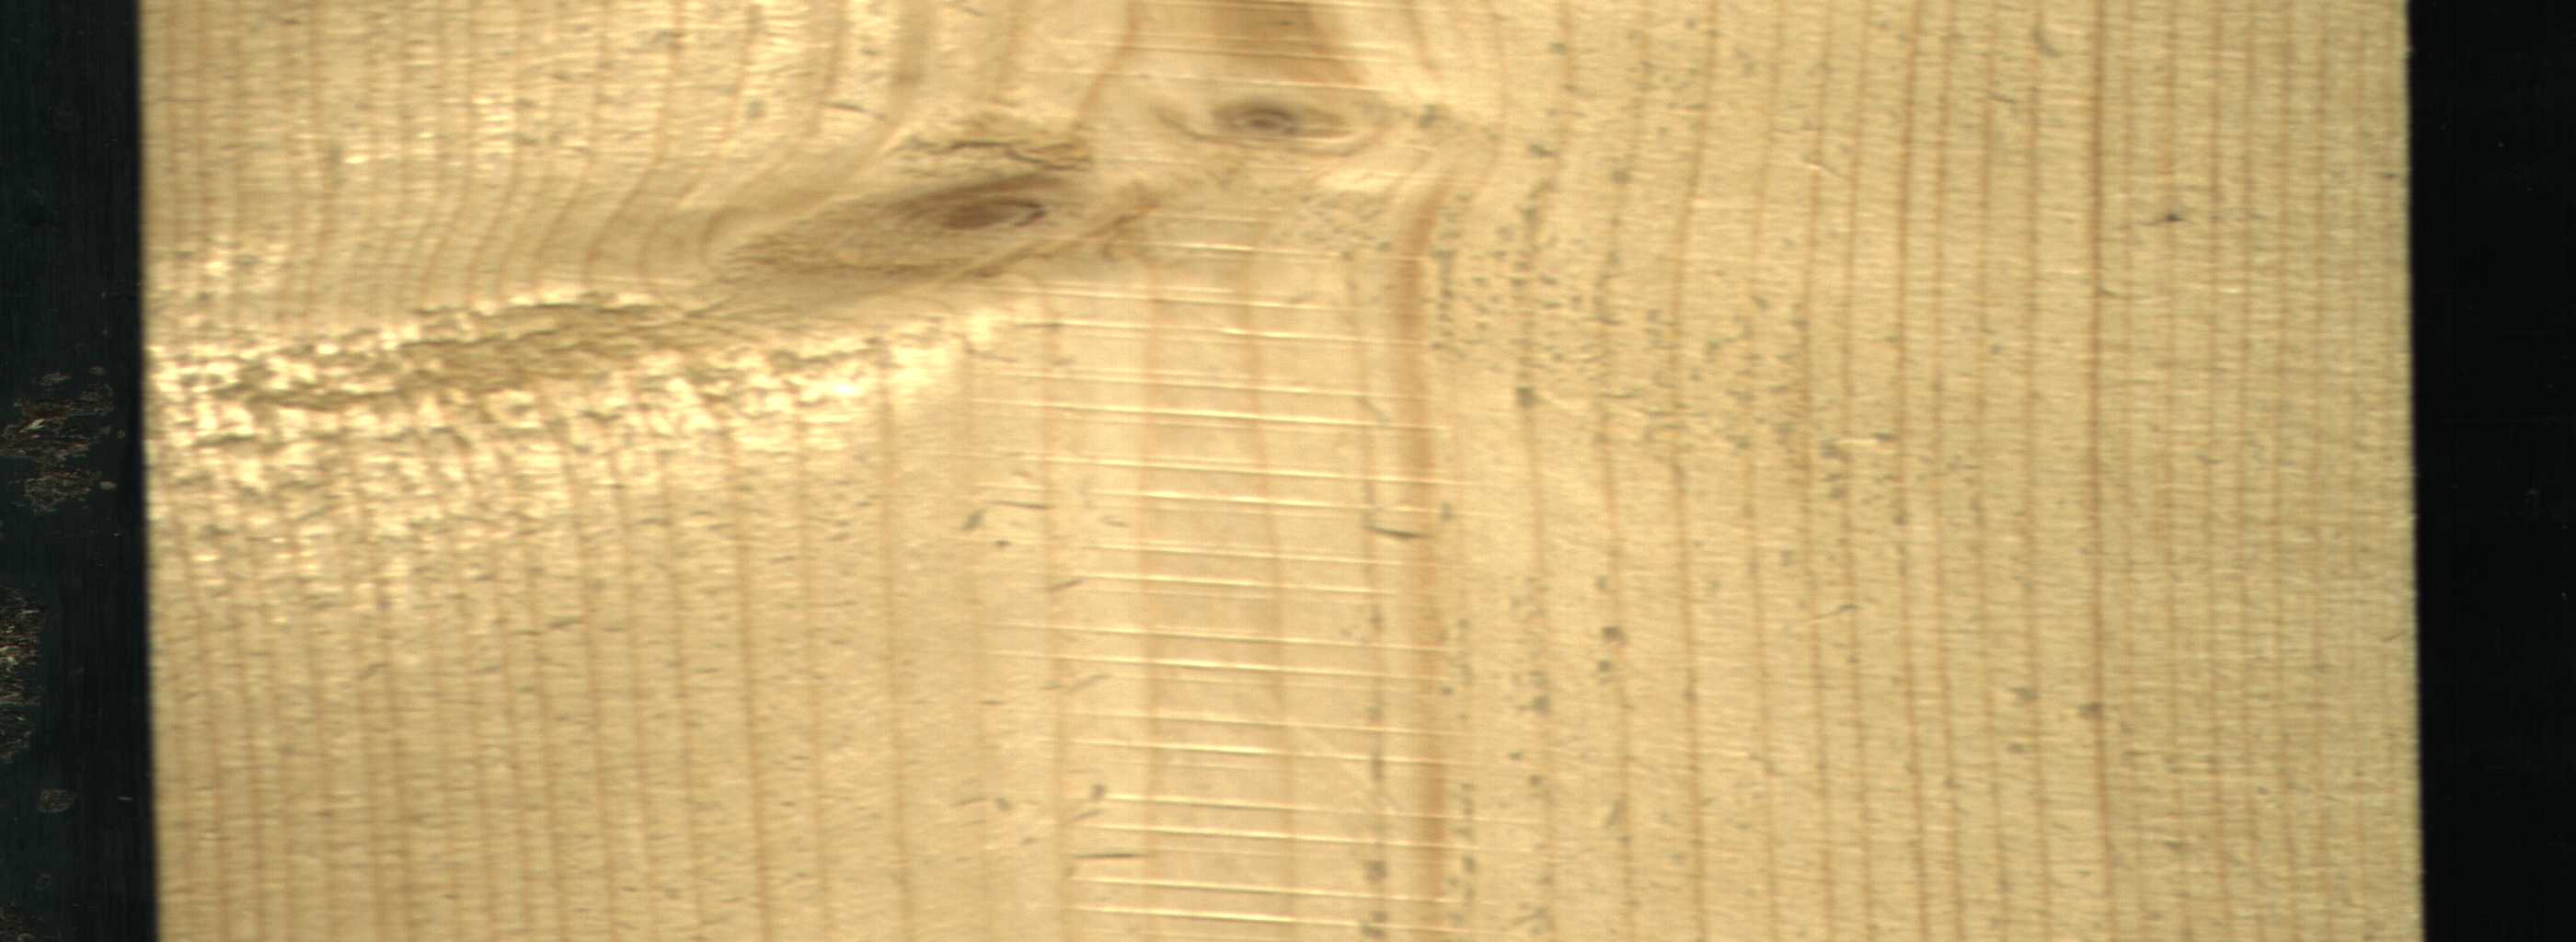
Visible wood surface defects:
Live_Knot
Live_Knot